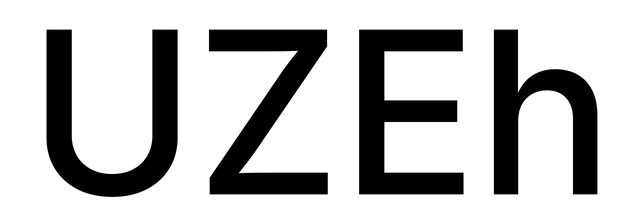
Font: Inter_Medium